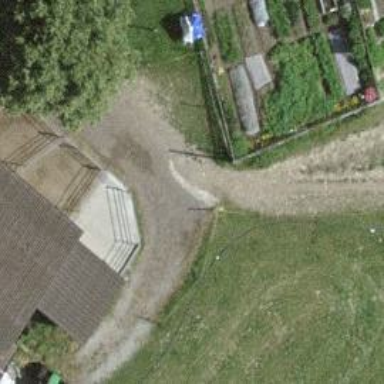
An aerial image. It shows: Farm.